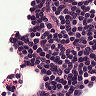
Metastatic tissue present: no